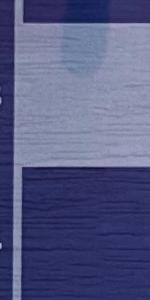
Label: Empty